Question: Started official <URL> of AngularJS. It works fine in firefox, but can't open example and run tests on Chrome.
'''
Chrome Version 34.0.1847.116
node --version v0.10.26
Mac OS X Version 10.9.2
'''
Tried wget some json resource, it works.
'''
wget http://localhost:8000/app/phones/phones.json
--2014-04-20 01:14:37-- http://localhost:8000/app/phones/phones.json
Resolving localhost (localhost)... ::1, 127.0.0.1, fe80::1
Connecting to localhost (localhost)|::1|:8000... failed: Connection refused.
Connecting to localhost (localhost)|127.0.0.1|:8000... connected.
HTTP request sent, awaiting response... 200 OK
Length: 6845 (6.7K) [application/json]
Saving to: 'phones.json'
100%[======================================>] 6,845 --.-K/s in 0s
2014-04-20 01:14:37 (466 MB/s) - 'phones.json' saved [6845/6845]
'''
HTTP logs:
'''
Starting up http-server, serving ./ on port: 8000
Hit CTRL-C to stop the server
[Sat, 19 Apr 2014 22:14:37 GMT] "GET /app/phones/phones.json" "Wget/1.15 (darwin13.0.0)"
[Sat, 19 Apr 2014 22:16:06 GMT] "GET /app/phones/phones.json" "Mozilla/5.0 (Macintosh; Intel Mac OS X 10.9; rv:24.0) Gecko/20100101 Firefox/24.0"
'''
Same resource on Chrome:
'''
Oops! Google Chrome could not connect to localhost:8000
'''
Empty in Chrome Console and in Network:

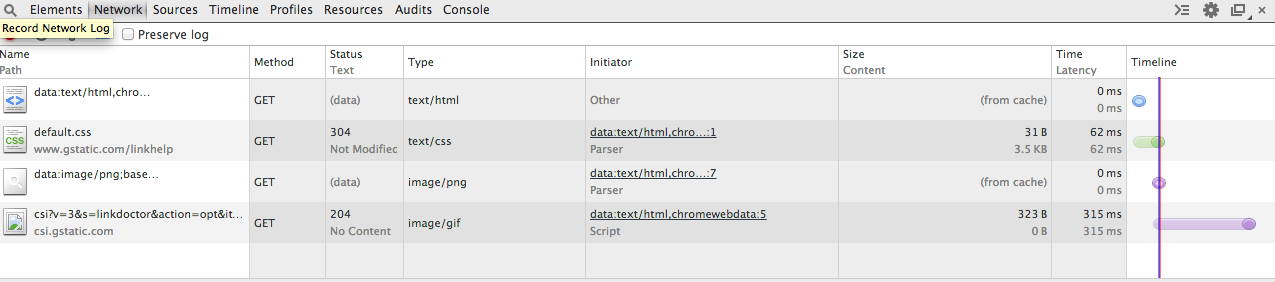
Answer: Found solution for my case.
Firstly started looking for proxies. After sniffing around loopback interface with wireshark, found that localhost is linked to ::1. "::1" is 127.0.0.1 for IPv6.
Firefox is somehow resolves the problem, but Chrome not.
Simply add the line below to hosts file.
'''
127.0.0.1 localhost
'''
It fixes problem.